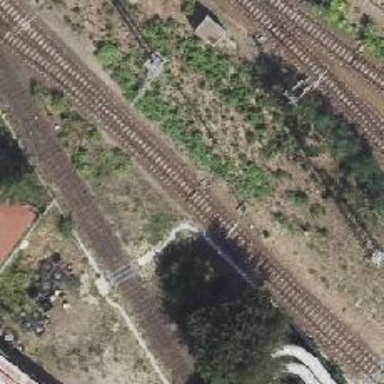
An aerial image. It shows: Railway switch.